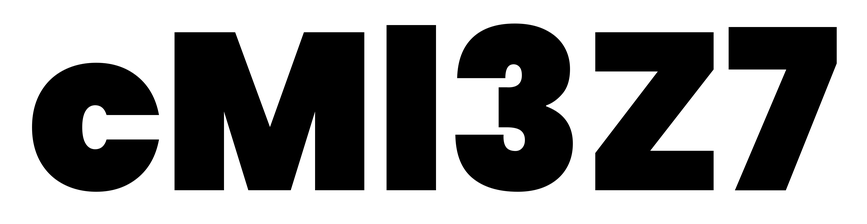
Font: Poppins-Black